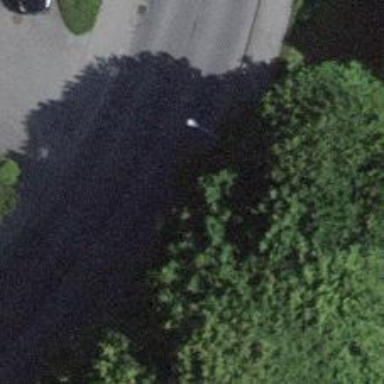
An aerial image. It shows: Kerb barrier.